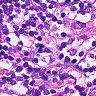
Metastatic tissue present: no